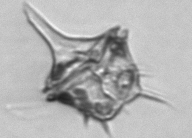
Label: Amylax